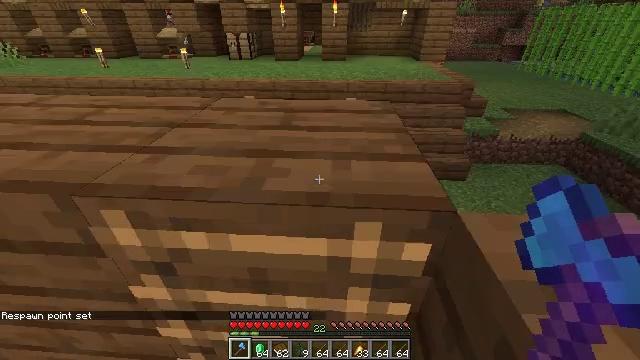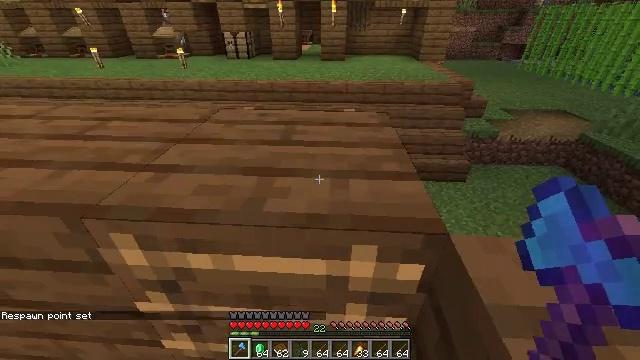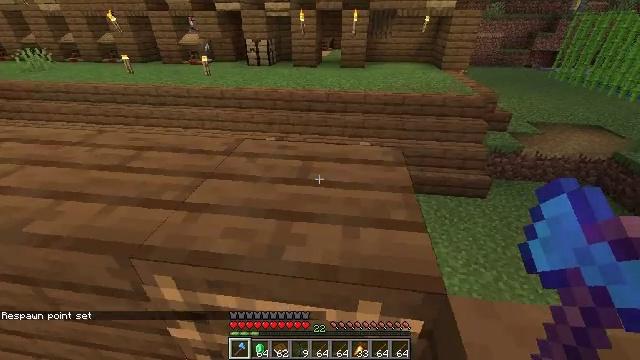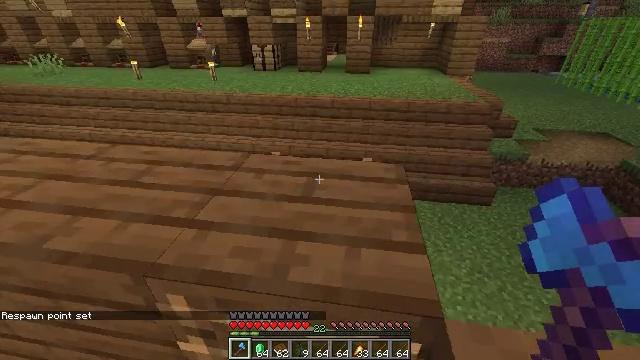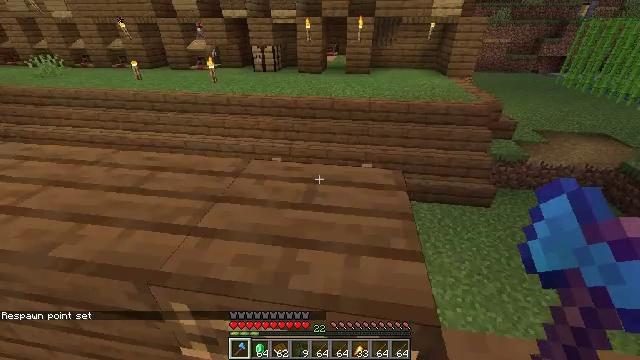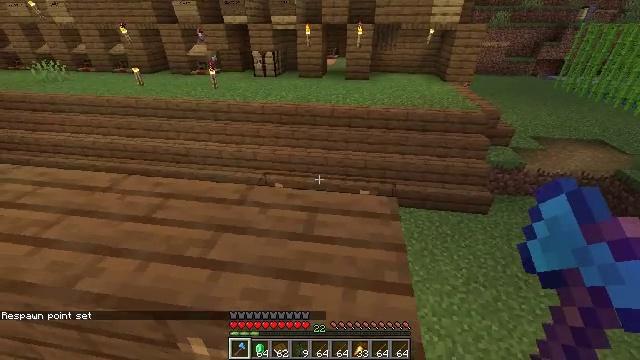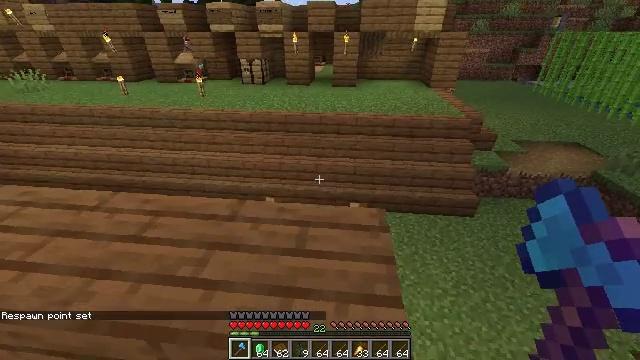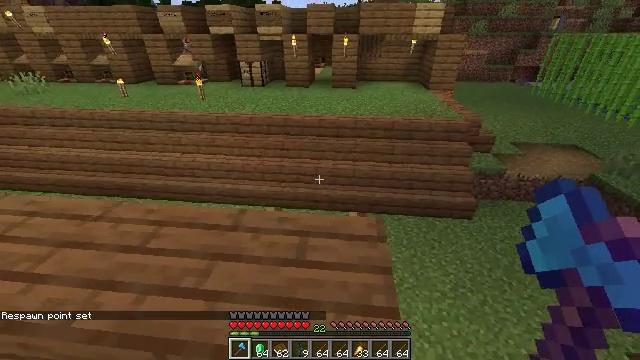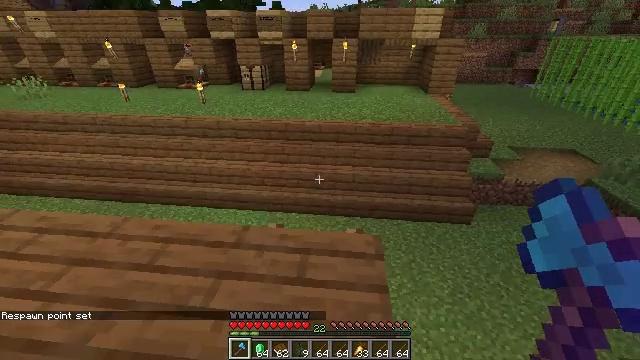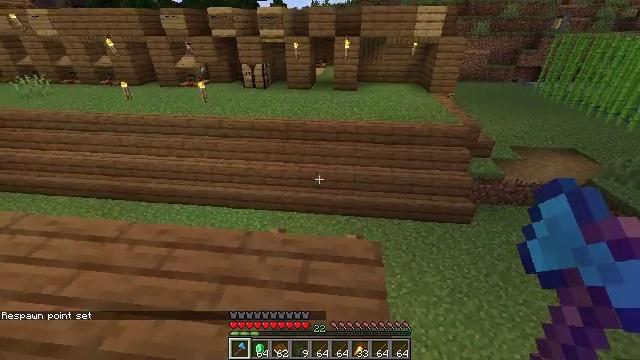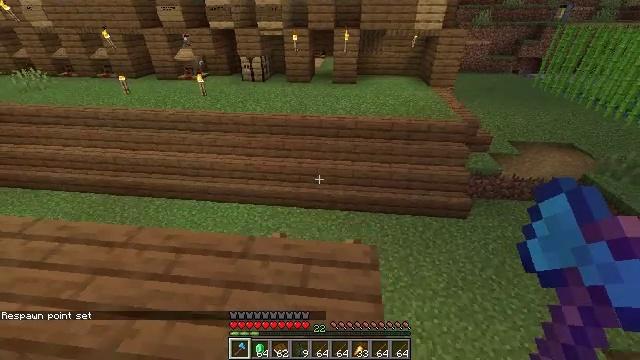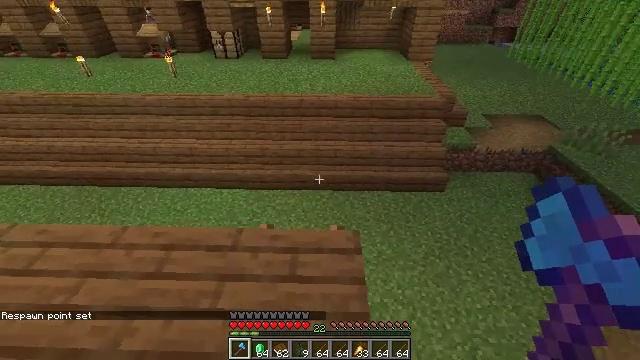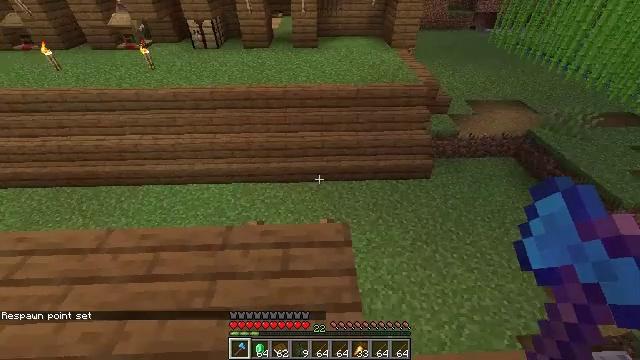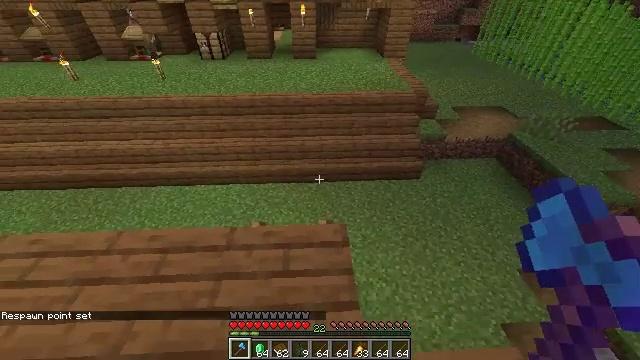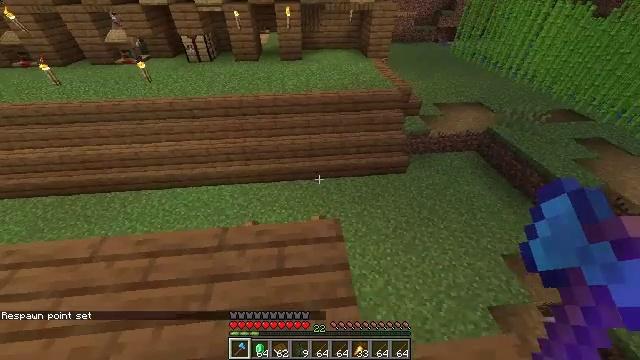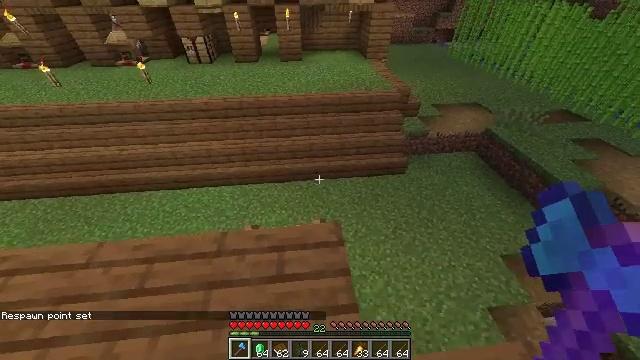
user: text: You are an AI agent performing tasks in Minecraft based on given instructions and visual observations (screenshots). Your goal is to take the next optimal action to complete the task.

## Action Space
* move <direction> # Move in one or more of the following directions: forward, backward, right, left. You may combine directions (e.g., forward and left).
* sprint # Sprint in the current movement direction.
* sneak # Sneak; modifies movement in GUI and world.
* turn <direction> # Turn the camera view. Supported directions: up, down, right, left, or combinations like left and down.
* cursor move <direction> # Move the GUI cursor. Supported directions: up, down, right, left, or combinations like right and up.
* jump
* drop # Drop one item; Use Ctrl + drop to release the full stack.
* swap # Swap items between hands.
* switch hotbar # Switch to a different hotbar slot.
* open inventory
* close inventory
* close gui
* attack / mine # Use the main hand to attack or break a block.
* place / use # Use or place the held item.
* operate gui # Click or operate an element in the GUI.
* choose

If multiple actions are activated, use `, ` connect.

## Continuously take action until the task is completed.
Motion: motion action
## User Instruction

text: Get an enchanted book using the enchanting table.
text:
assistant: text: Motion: move forward, sprint
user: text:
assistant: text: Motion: move forward, sprint, turn left
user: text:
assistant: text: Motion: move forward, sprint, turn left
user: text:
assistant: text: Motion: move forward, sprint
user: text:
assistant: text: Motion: move forward, sprint
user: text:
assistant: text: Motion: move forward, sprint, turn right and up
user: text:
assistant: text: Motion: move forward, sprint
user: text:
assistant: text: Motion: move forward, sprint
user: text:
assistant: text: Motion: move forward, sprint
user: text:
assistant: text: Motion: move forward, sprint, turn down
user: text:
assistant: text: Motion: move forward, sprint, turn right and down
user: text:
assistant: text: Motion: move forward, sprint, turn right and down
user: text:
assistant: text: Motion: move forward, sprint
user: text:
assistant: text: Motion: move forward, sprint, turn right
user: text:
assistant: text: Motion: move forward, sprint
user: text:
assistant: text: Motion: move forward, sprint
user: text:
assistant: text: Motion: move forward, sprint
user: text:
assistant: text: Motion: move forward, sprint
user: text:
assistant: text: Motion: move forward, sprint
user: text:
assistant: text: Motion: move forward, sprint
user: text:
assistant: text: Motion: move forward, sprint
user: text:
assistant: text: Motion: move forward, sprint, jump
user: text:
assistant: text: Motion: move forward, sprint, jump
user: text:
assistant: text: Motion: move forward, sprint, jump
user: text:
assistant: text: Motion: move forward, sprint, jump
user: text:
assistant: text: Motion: move forward, sprint, jump
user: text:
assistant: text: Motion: move forward, sprint, jump
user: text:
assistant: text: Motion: move forward, sprint, jump
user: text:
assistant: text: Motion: move forward, sprint, turn up, jump
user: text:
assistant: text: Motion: move forward, sprint, turn right, jump